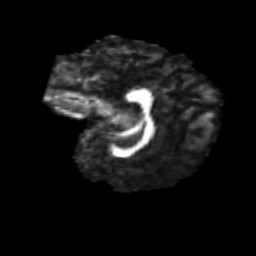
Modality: FA
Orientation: sagittal
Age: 21
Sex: female
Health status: healthy